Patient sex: M
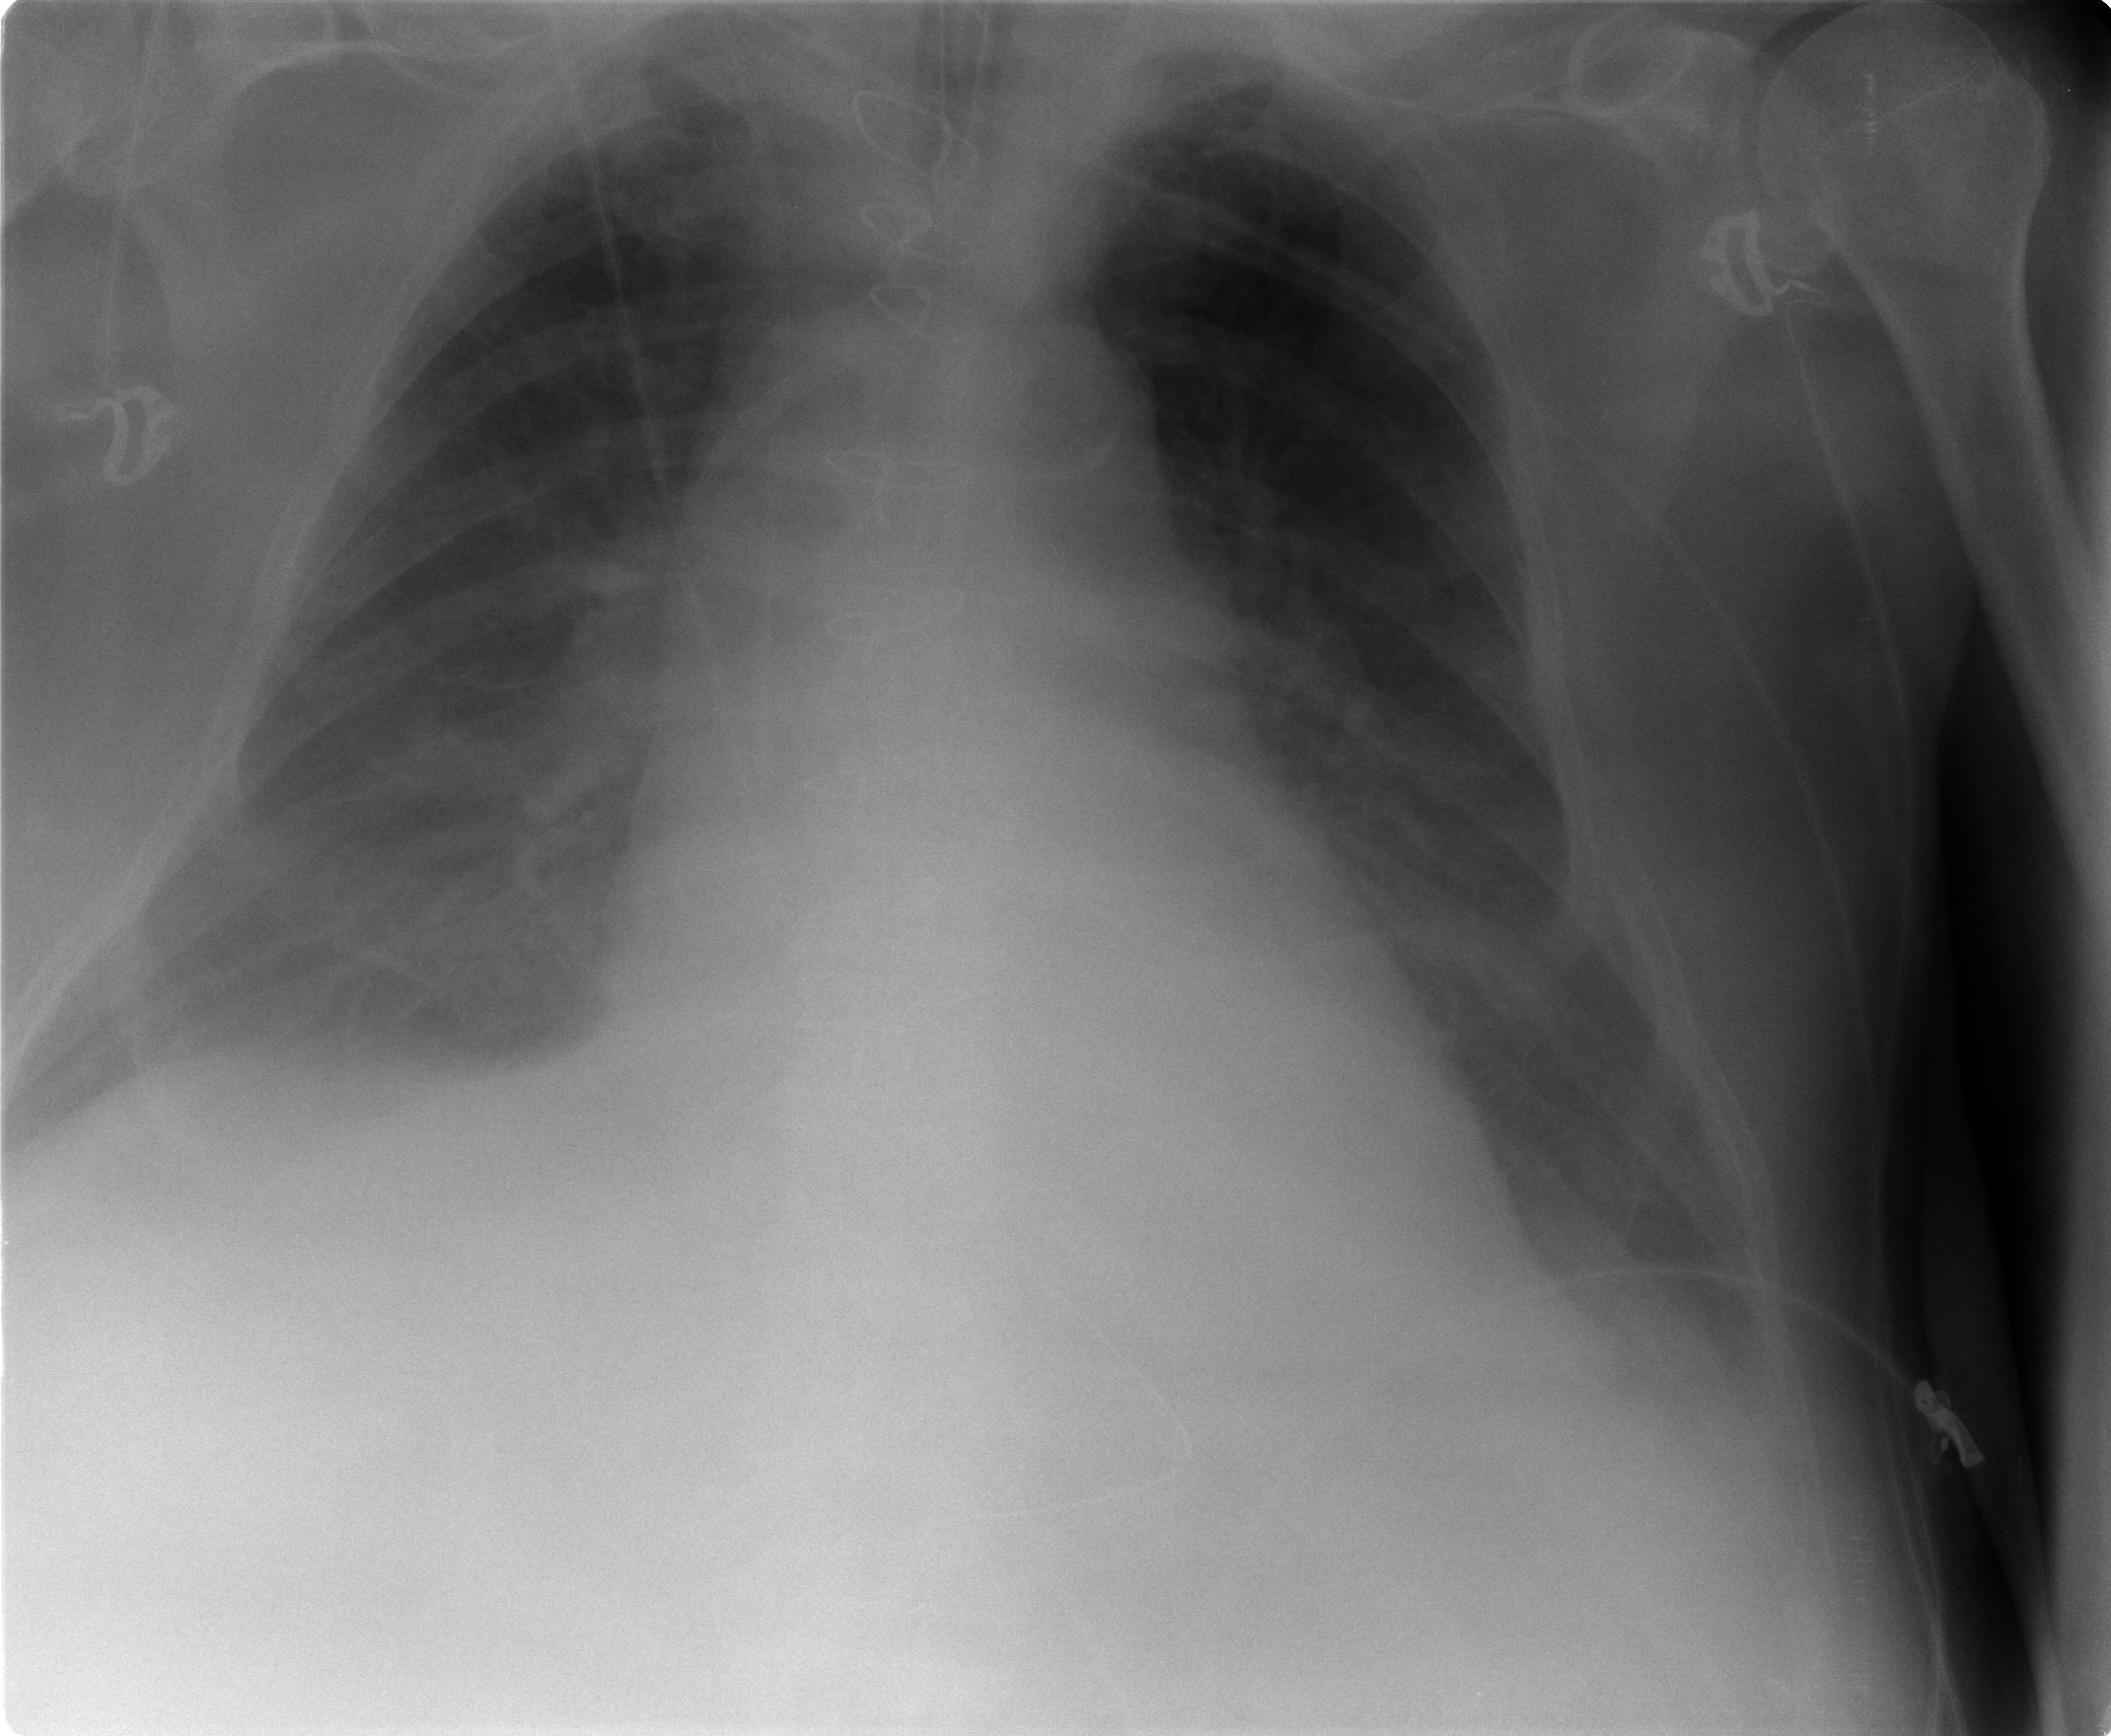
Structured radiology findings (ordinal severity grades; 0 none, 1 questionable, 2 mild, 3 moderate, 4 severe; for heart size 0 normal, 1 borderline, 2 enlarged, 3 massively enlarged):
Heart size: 2
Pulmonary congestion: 1
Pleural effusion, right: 1
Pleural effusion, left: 1
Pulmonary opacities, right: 0
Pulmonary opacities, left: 0
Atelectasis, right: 0
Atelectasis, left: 1